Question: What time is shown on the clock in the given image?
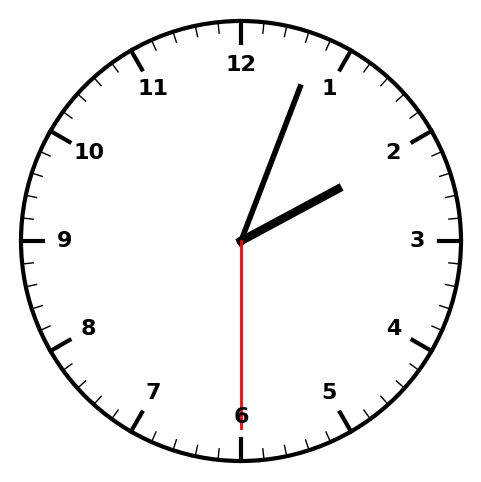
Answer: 02:03:30